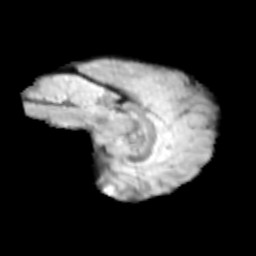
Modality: T2w
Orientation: sagittal
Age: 12
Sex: male
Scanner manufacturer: siemens
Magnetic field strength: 3 T
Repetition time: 3.8 s
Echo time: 0.07 s